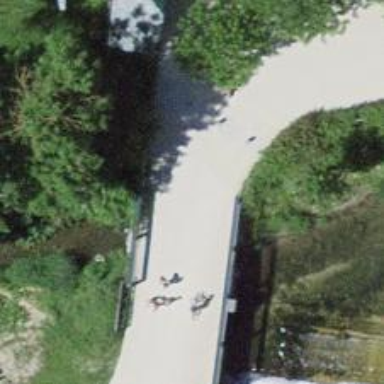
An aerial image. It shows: Footway bridge with fine gravel surface.